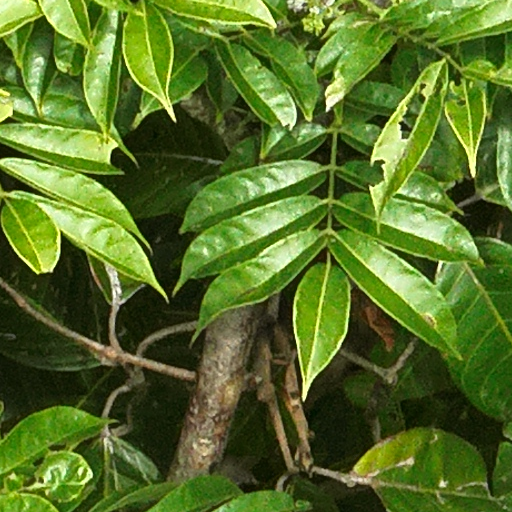
Species: Spondias mombin
GBIF accepted scientific name: Spondias mombin
Crown area (m\u00b2): 97.331